Lunar surface albedo tile
Center latitude: -33.802
Center longitude: 34.506
Resolution (meters per pixel, mean): 124.39
Tile area (km^2): 15151.31
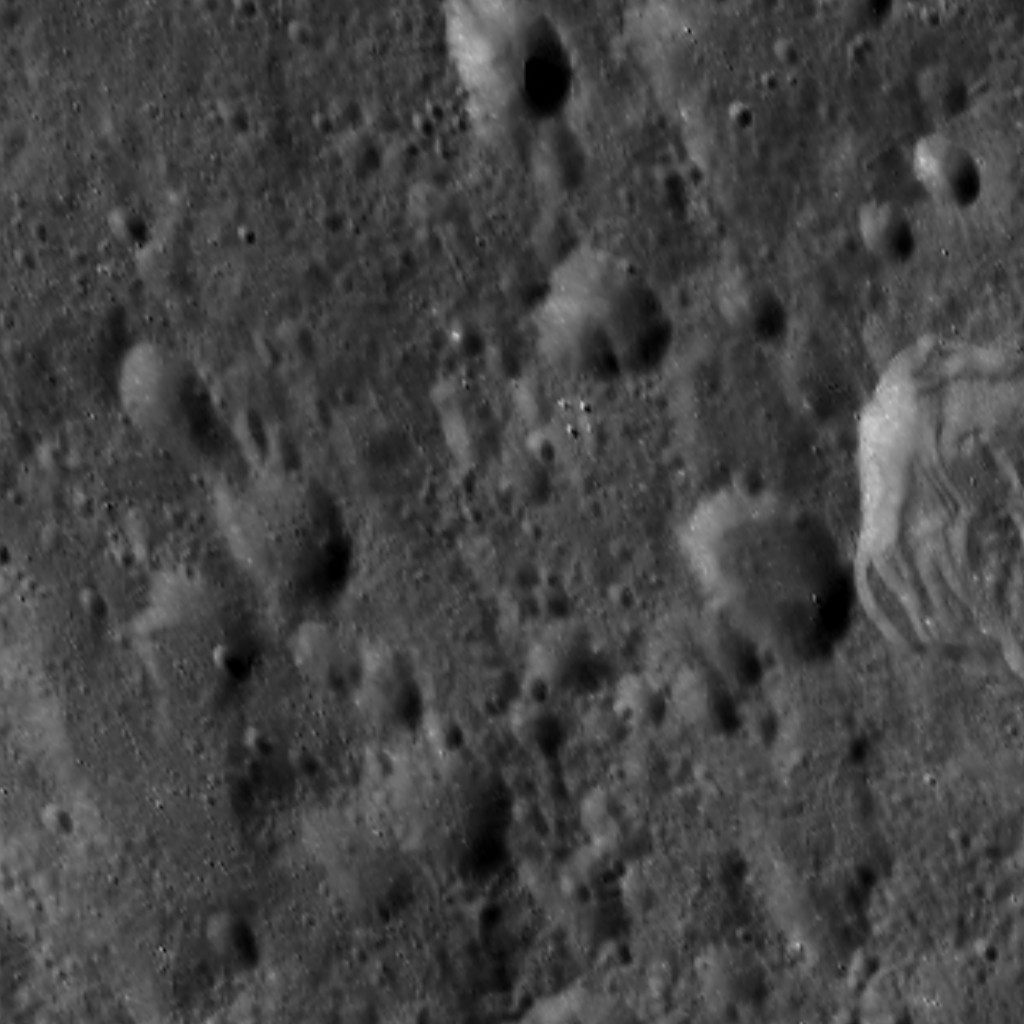